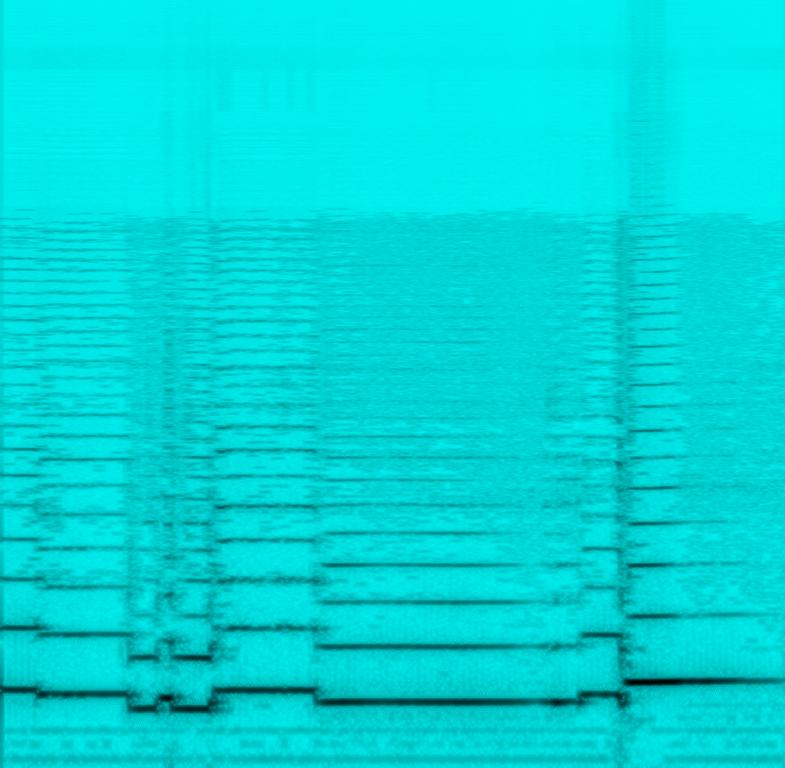
The low quality recording features a saxophone solo melody being played. It sounds passionate, soulful and the recording is noisy and in mono.